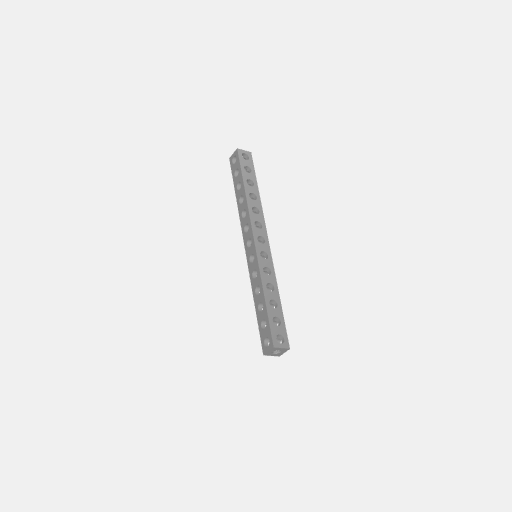
Part: SquareBeam13H